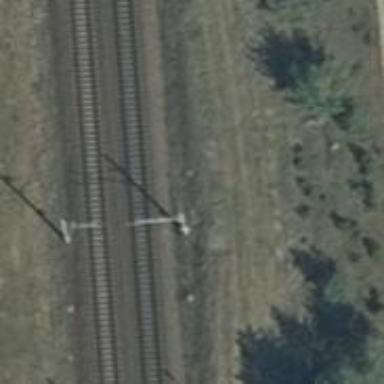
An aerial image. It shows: Railway milestone with catenary mast.